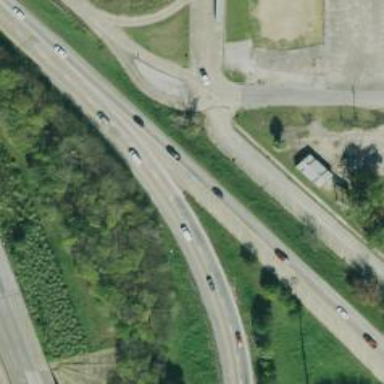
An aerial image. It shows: Tertiary road with frontage road.